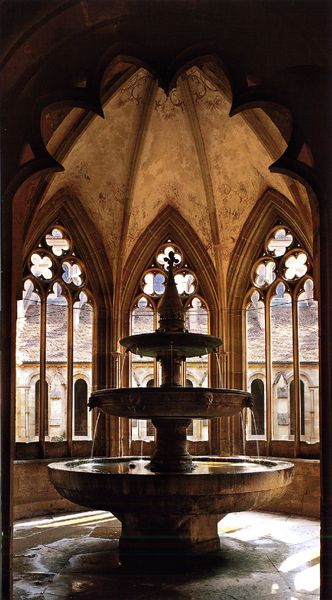
Titel: Zisterzienserkirche in Maulbronn
Standort: Maulbronn (EU - D - BW)
Schlagwörter: blau, wasser, gelb, blumen, fenster, hell, licht, gebäude, malerei, ornament, rahmen, spitze, stein, nass, kirche, sonne, boden, drei, innen, gotik, brunnen, rund, turm, schalen, bogen, hof, kuppel, spitz, wandmalerei, foto, fotografie, gewölbe, kloster, kreuz, becken, spitzbogen, spitzbögen, apsis, rundbögen, fließen, taufe, brunne, tropfen, oktogon, maulbronn, gerippe, kreuzgang, maßwerk, deckenmalerei, taufbecken, mehrstöckig, giesen, malrei, abtswohnung